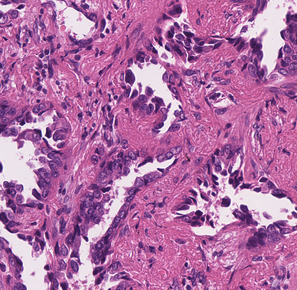
Tumor epithelial tissue: yes
Tumor-associated stroma tissue: yes
Normal tissue: no